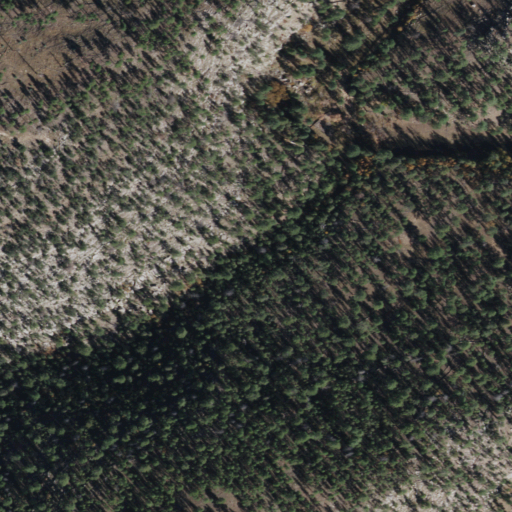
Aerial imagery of valley in Arizona named Houck Draw containing evergreen forest and shrub